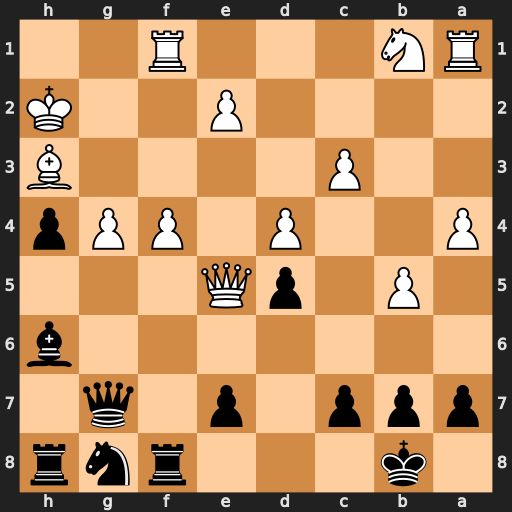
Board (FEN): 1k3rnr/ppp1p1q1/7b/1P1pQ3/P2P1PPp/2P4B/4P2K/RN3R2
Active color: b
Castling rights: -
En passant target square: -
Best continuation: Bxf4+ Rxf4 Qxe5 dxe5 Rxf4